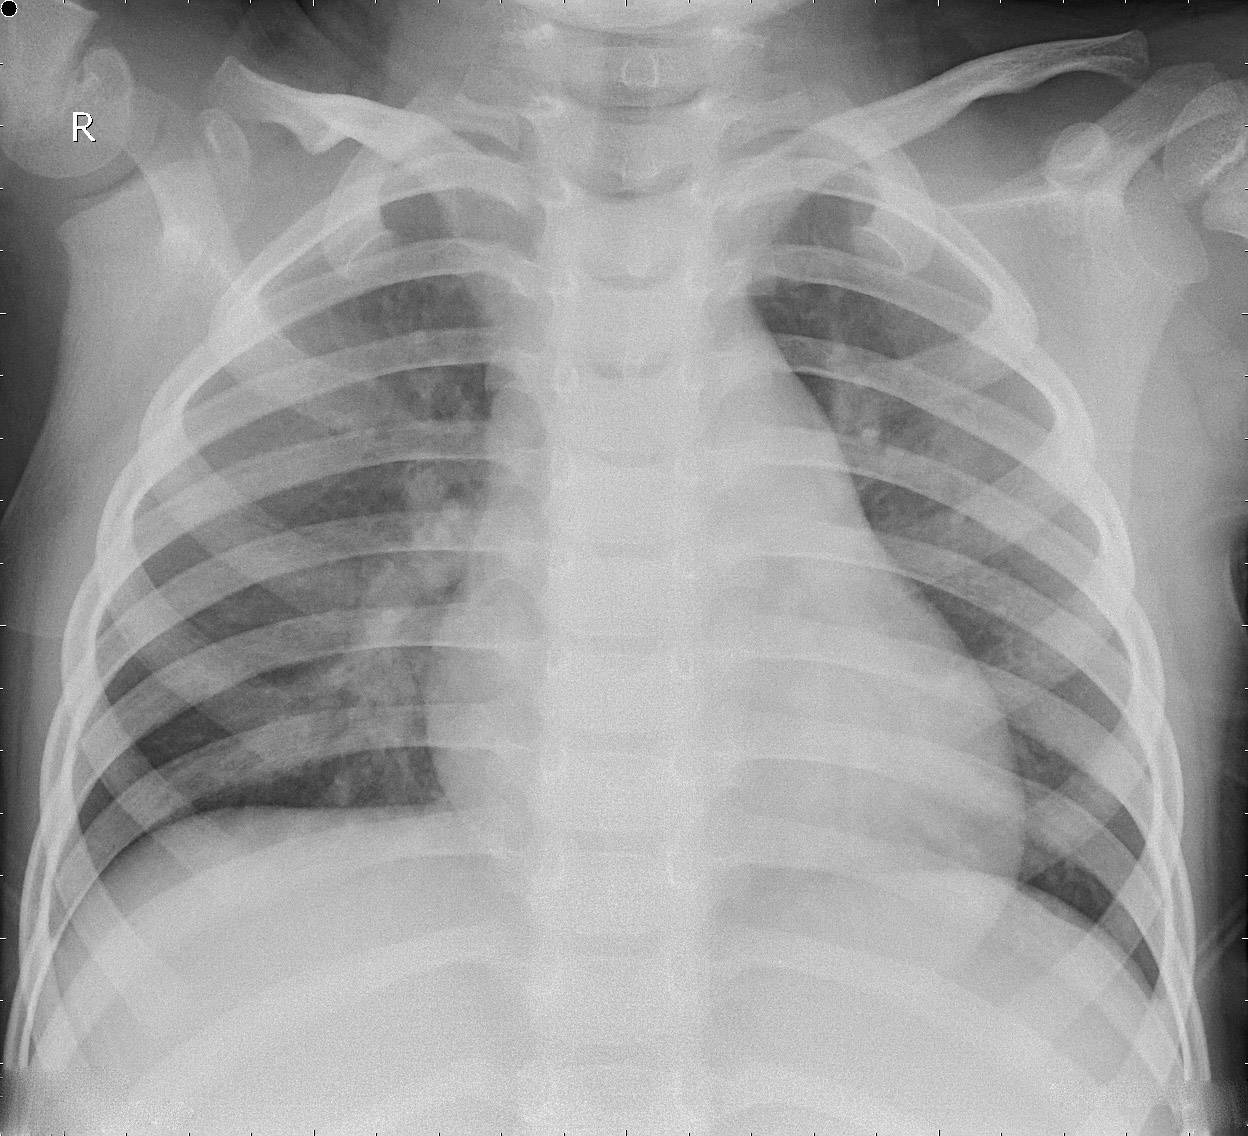
Diagnosis: NORMAL